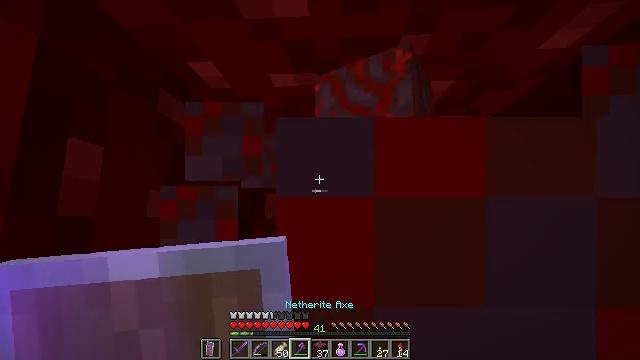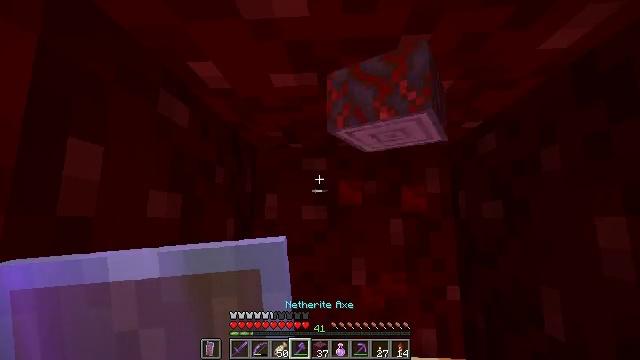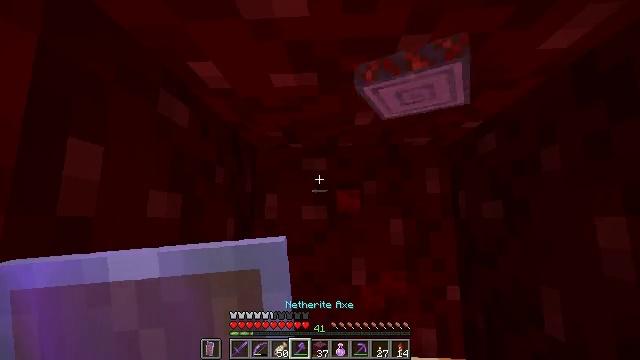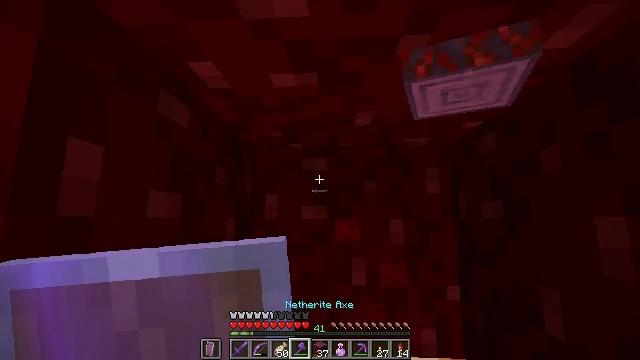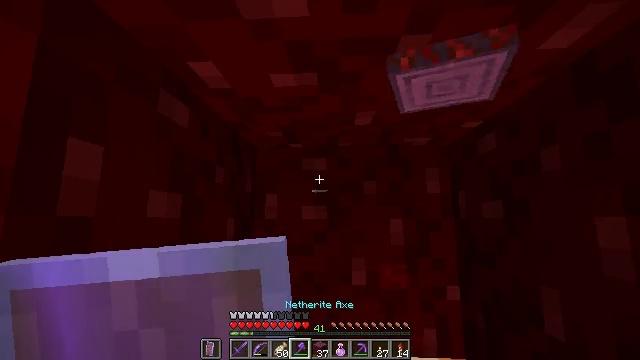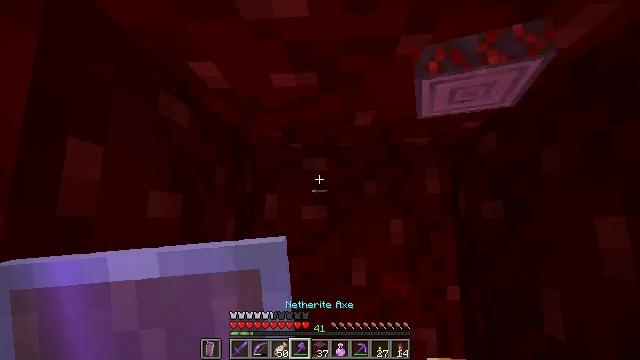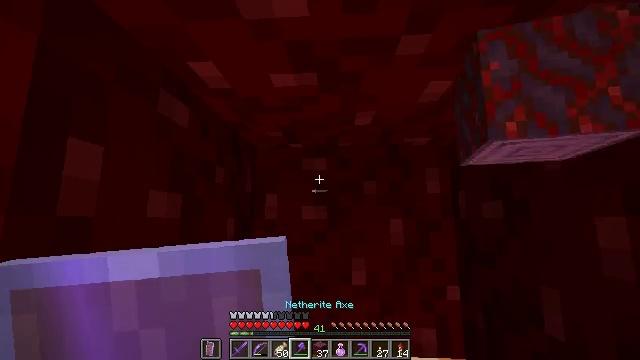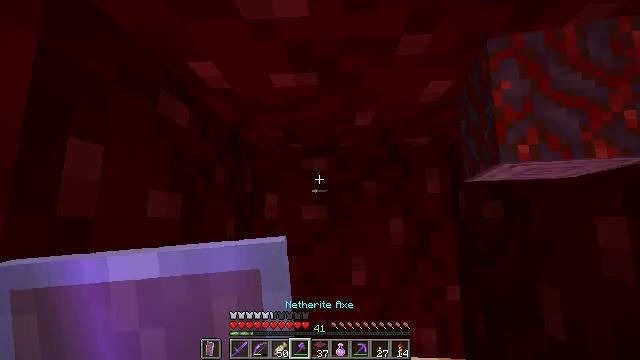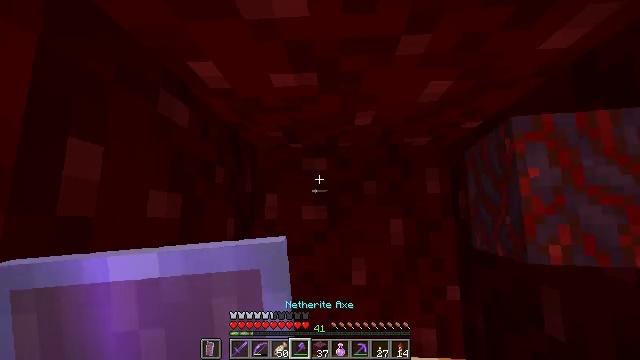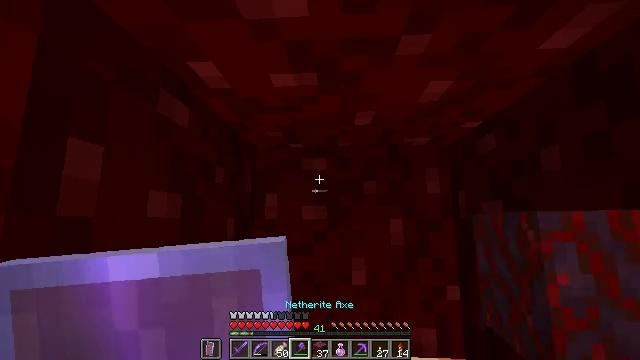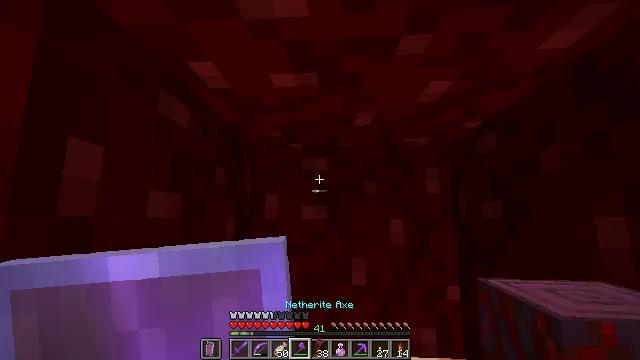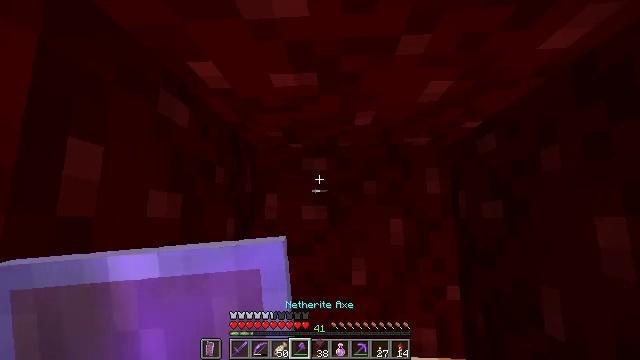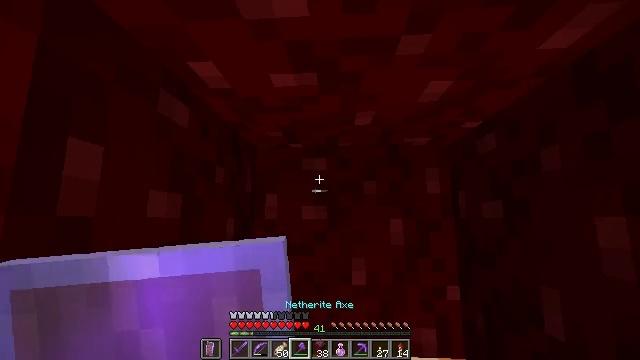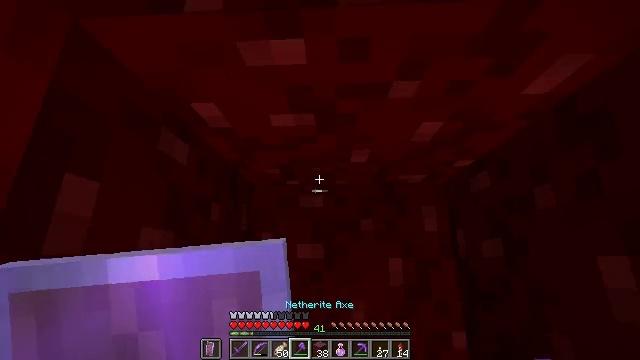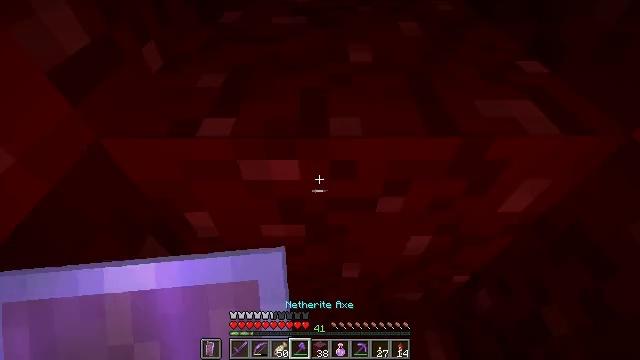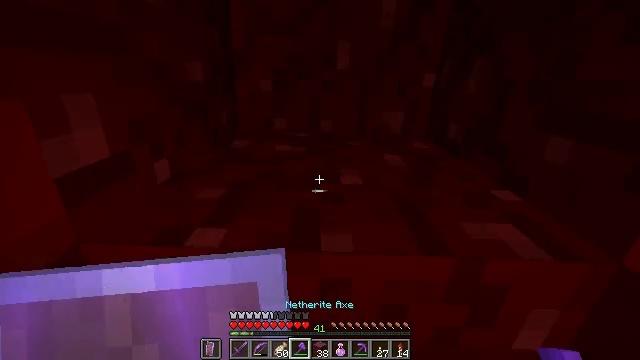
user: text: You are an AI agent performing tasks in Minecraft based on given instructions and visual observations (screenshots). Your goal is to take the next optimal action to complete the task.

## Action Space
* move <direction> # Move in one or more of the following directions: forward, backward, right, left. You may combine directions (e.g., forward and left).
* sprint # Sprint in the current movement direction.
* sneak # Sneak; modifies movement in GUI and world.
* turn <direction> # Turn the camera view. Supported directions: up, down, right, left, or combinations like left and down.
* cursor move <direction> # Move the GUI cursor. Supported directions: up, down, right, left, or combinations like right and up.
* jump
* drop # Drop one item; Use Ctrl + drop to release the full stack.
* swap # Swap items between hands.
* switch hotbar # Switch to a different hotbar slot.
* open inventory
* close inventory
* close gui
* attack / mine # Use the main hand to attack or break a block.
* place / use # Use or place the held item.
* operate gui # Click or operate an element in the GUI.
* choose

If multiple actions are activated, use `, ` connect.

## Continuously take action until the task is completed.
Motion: motion action
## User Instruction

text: Harvest crimson stem blocks.
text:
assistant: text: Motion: attack / mine
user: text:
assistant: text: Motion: no_op
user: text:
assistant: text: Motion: no_op
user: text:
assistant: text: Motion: no_op
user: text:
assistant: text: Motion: no_op
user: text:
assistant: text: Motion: no_op
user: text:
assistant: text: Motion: no_op
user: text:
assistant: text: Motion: no_op
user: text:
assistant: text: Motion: no_op
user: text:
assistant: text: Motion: no_op
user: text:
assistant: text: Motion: no_op
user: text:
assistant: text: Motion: no_op
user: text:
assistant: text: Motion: turn up
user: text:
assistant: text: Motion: turn right and up
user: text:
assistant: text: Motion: turn right and up
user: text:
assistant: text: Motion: turn up
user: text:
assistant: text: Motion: turn up
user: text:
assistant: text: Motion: no_op
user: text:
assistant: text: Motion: no_op
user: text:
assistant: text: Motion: no_op
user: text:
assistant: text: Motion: no_op
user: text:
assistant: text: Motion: no_op
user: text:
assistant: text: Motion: no_op
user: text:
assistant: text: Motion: no_op
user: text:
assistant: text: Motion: no_op
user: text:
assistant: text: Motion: no_op
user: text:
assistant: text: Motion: turn left and down
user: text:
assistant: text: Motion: turn left and down
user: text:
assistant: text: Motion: turn left and down
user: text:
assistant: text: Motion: turn down